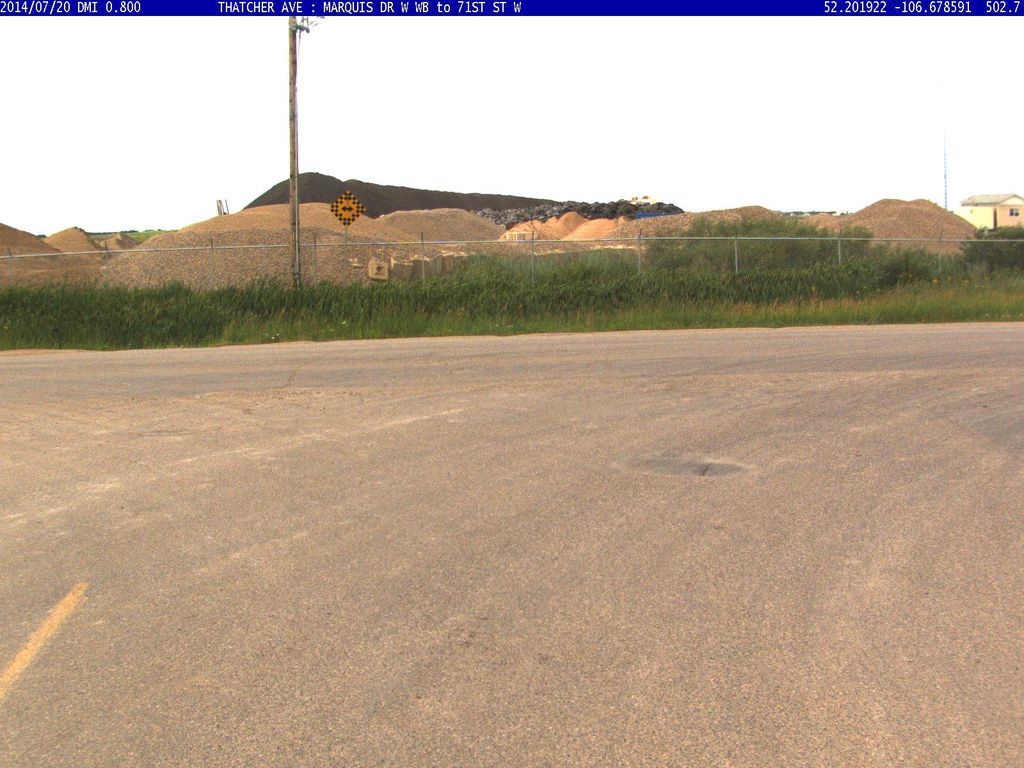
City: saskatoon